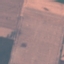
Label: AnnualCrop